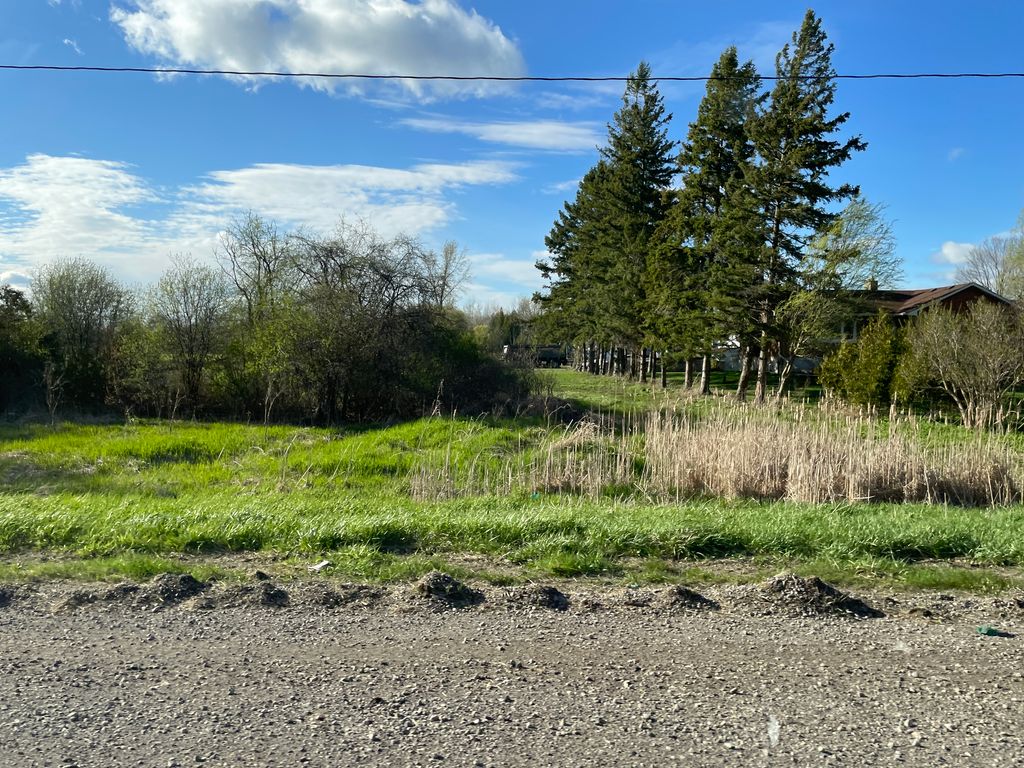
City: kitchener-waterloo